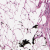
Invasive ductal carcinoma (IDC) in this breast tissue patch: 0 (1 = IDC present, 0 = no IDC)